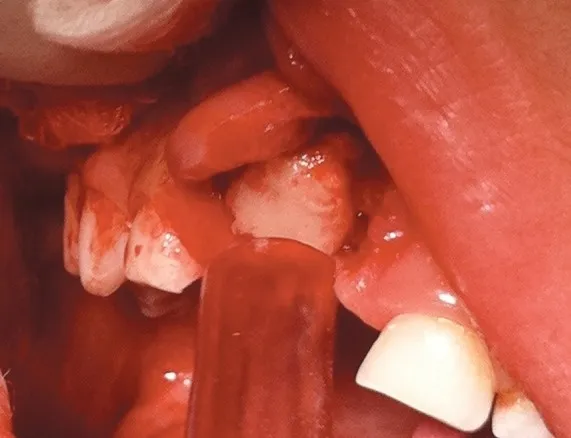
A small mucoperiosteal flap made by the periodontist.
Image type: endoscopy (airway_endoscopy)